Question: I've got a search query that returns results in a table - and if there are no results it returns the text no results
However the table acts as if there are no values in the cells?

Depending on the search, the table has different amounts of rows.
Why is it doing this?
Edit: Here is the complete code of the php file
'''
<?php
mysql_connect("x", "x", "x") or die("Error connecting to database: ".mysql_error());
mysql_select_db("x") or die(mysql_error());
?>
<!DOCTYPE html PUBLIC "-//W3C//DTD XHTML 1.0 Transitional//EN" "http://www.w3.org/TR/xhtml1/DTD/xhtml1-transitional.dtd">
<html xmlns="http://www.w3.org/1999/xhtml">
<head>
<title>Search results</title>
<meta http-equiv="Content-Type" content="text/html; charset=utf-8" />
<link rel="stylesheet" type="text/css" href="style.css"/>
</head>
<body>
<?php
$query = $_GET['query'];
$min_length = 0;
if(strlen($query) >= $min_length){ // if query length is more or equal minimum length then
$query = htmlspecialchars($query);
$query = mysql_real_escape_string($query);
$raw_results = mysql_query("SELECT s.*
, t.*
FROM PalletSpaces s
JOIN ProductTrans t
ON s.PalletSpaceID = t.PalletSpace
WHERE t.ProductName LIKE '%$query%' OR s.PalletSpace LIKE '%$query%';") or die(mysql_error());
if(mysql_num_rows($raw_results) > 0){ // if one or more rows are returned do following
echo "<table border='1'>
<tr>
<th>Product Code</th>
<th>Pallet Space</th>
<th>Quantity</th>
<th>Date</th>
</tr>";
while($row = mysql_fetch_array($raw_results))
{
echo "<tr>";
echo "<td>" . $row['t.ProductName'] . "</td>";
echo "<td>" . $row['s.PalletSpace'] . "</td>";
echo "<td>" . $row['t.Quantity'] . "</td>";
echo "<td>" . $row['t.TransactionDate'] . "</td>";
echo "</tr>";
}
echo "</table>";
}
else{ // if there is no matching rows do following
echo "No results";
}
}
else{ // if query length is less than minimum
echo "Minimum length is ".$min_length;
}
?>
</body>
</html>
'''
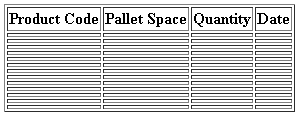
Answer: Change your query to like this:
'''
SELECT (t.ProductName) as Pname ,(s.PalletSpace) as PSpace,(t.Quantity) as Qty,(t.TransactionDate) as Transac
FROM PalletSpaces s
JOIN ProductTrans t
ON s.PalletSpaceID = t.PalletSpace
WHERE t.ProductName LIKE '%$query%' OR s.PalletSpace LIKE '%$query%';
'''
Then change the field-names like match with the alias from the SQL Query.
'''
while($row = mysql_fetch_array($raw_results))
{
echo "<tr>";
echo "<td>" . $row['Pname'] . "</td>";
echo "<td>" . $row['PSpace'] . "</td>";
echo "<td>" . $row['Qty'] . "</td>";
echo "<td>" . $row['Transac'] . "</td>";
echo "</tr>";
}
'''